Question: I have to create a program that looks like the printout of a lotto ticket.
Yet I can't seem to get the "mega" number in the right place. We have to generate 5 random numbers between 1 and 56, then one more number between 1 and 44 (the mega number). So its supposed to look like this:

Yet for some reason the mega number always prints before the 5 random numbers generated between 1 and 56.
'''
#include <iostream>
#include <cstdlib>
#include <ctime>
#include "cs110a2.h"
using namespace std;
void fillup(int x[], int n, int from, int to)
{
for(int i = 0; i < n; i++)
{
x[i] = RAND(from,to);
}
cout <<" ";
cout << RAND(1,44);
}
int bubble_sort(int x[], int n)
{
for(int i = 0; i < n-1; i++)
{
int temp;
for(int j=i+1; j<n ; j++)
{
if(x[i] > x[j])
{
temp = x[i];
x[i] = x[j];
x[j] = temp;
}
}
}
return(0); //What! why?
}
void print(int x[], int n)
{
for(int i = 0; i < n; i++)
{
cout << x[i] <<" ";
}
cout << endl;
}
int main(int argc, char **argv)
{
srand(time(NULL));
cout <<" Mega" << endl;
for(int i = 0; i < atoi(argv[1]); i++)
{
int lotto[5];
fillup(lotto,5,1,56);
bubble_sort(lotto,5);
print(lotto,5);
}
return(0);
}
'''
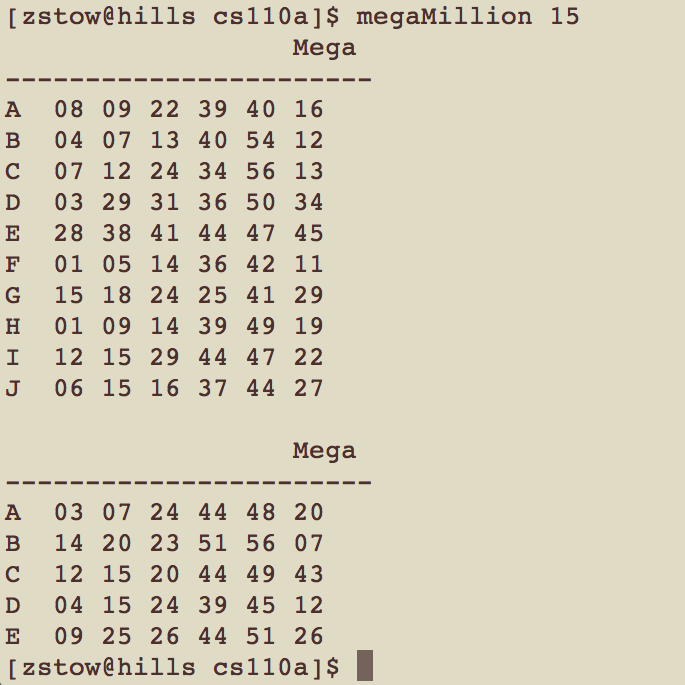
Answer: Move the last two lines from the fillup function to the end of the print function.
As it is now, you're printing the mega after GENERATING the numbers, not after printing them.